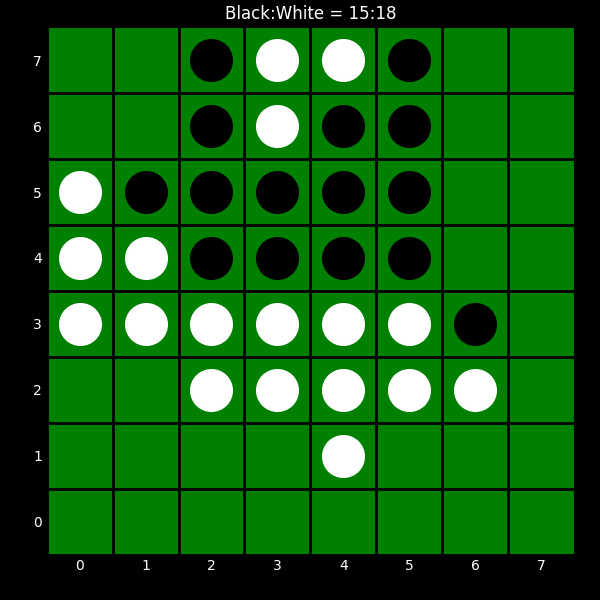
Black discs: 15
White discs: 18